Question: I have a little project to manage the landed tricks for football freestylers.
The app is like that TVShowTime app that manages our shows.
The landed button is working, inside the item list, see my list view below.

Everything works fine but when I click in any item from the list nothing happens.
Thank you.
'''
public class CustomAdapter extends ArrayAdapter {
private String[] tricks;
private ImageView imageView;
private Activity context;
private boolean isClicked;
public CustomAdapter(@NonNull Activity context, String[] tricks, ImageView unmastered) {
super(context, R.layout.custom_listview_tricks, tricks);
this.context = context;
this.tricks = tricks;
this.imageView = unmastered;
}
@NonNull
@Override
public View getView(int position, @Nullable View convertView, @NonNull ViewGroup parent) {
View r= convertView;
viewHolder viewHolder = null;
if(r==null){
LayoutInflater layoutInflater = context.getLayoutInflater();
r = layoutInflater.inflate(R.layout.custom_listview_tricks, null, true);
viewHolder = new viewHolder(r);
r.setTag(viewHolder);
} else {
viewHolder = (CustomAdapter.viewHolder) r.getTag();
}
viewHolder.textView1.setText(tricks[position]);
viewHolder.unmastered.setBackgroundResource(R.drawable.unmastered);
final CustomAdapter.viewHolder finalViewHolder = viewHolder;
viewHolder.unmastered.setOnClickListener(new View.OnClickListener() {
@Override
public void onClick(View view) {
if(isClicked){
finalViewHolder.unmastered.setBackgroundResource(R.drawable.mastered);
}else{
finalViewHolder.unmastered.setBackgroundResource(R.drawable.unmastered);
}
isClicked = !isClicked;
}
});
viewHolder.textView1.setOnClickListener(new View.OnClickListener() {
@Override
public void onClick(View view) {
Toast.makeText(getContext(), "TEST", Toast.LENGTH_SHORT).show();
}
});
return r;
}
class viewHolder{
TextView textView1;
ImageView unmastered;
viewHolder (View v){
textView1 = v.findViewById(R.id.name_xml);
unmastered = v.findViewById(R.id.unmastered_xml);
}
}
}
'''
'''
public class TricksActivity extends AppCompatActivity {
private String[] lower = {
"ATW - Around the World",
"HTW - Hop the World",
"Crossover",
"Crossover 360",
"Simple Crossover",
"Reverse Crossover",
"KATW - Knee Around the World",
"KHTW - Knee Hop the World",
"Toe Bounce",
"Reverse Toe Bounce",
"Air Jester",
"ATL - Around the Leg",
"Hell Juggles"
};
private ImageView imageView;
private int codigo;
private ListView listView;
@Override
protected void onCreate(Bundle savedInstanceState) {
super.onCreate(savedInstanceState);
setContentView(R.layout.activity_tricks);
imageView = findViewById(R.id.unmastered_xml);
//imageView.setBackgroundResource(R.drawable.mastered);
Intent intent = getIntent();
codigo = intent.getIntExtra("codigo", 0);
//Toast.makeText(this, ""+codigo, Toast.LENGTH_SHORT).show();
listView = findViewById(R.id.listview_tricks_xml);
CustomAdapter customAdapter = new CustomAdapter(this, lower, imageView);
listView.setAdapter(customAdapter);
listView.setOnItemClickListener(new AdapterView.OnItemClickListener() {
@Override
public void onItemClick(AdapterView<?> adapterView, View view, int position, long l) {
Toast.makeText(TricksActivity.this, ""+position, Toast.LENGTH_SHORT).show();
}
}
});
}
}
'''
'''
<?xml version="1.0" encoding="utf-8"?>
<RelativeLayout xmlns:android="http://schemas.android.com/apk/res/android"
xmlns:app="http://schemas.android.com/apk/res-auto"
xmlns:tools="http://schemas.android.com/tools"
android:layout_width="match_parent"
android:layout_height="match_parent"
tools:context="com.dlapps.tricksmasterizadas.tricksmasterizadas.TricksActivity">
<LinearLayout
android:layout_width="match_parent"
android:layout_height="match_parent"
android:layout_marginLeft="15dp"
android:layout_marginTop="15dp"
android:layout_marginRight="15dp"
android:layout_marginBottom="15dp">
<ListView
android:id="@+id/listview_tricks_xml"
android:layout_width="match_parent"
android:layout_height="match_parent"
android:dividerHeight="1dp"
>
</ListView>
</LinearLayout>
</RelativeLayout>
'''
'''
<?xml version="1.0" encoding="utf-8"?>
<RelativeLayout xmlns:android="http://schemas.android.com/apk/res/android"
xmlns:app="http://schemas.android.com/apk/res-auto"
android:layout_width="match_parent" android:layout_height="match_parent">
<TextView
android:layout_width="310dp"
android:layout_height="50dp"
android:text="1 ATW - Around the World"
android:id="@+id/name_xml"
android:textStyle="bold"
android:textSize="20dp"
android:gravity="center"
android:layout_marginTop="3dp"/>
<ImageButton
android:id="@+id/unmastered_xml"
android:layout_width="50dp"
android:layout_height="50dp"
android:layout_marginRight="5dp"
android:layout_marginLeft="315dp"
android:layout_marginTop="3dp"
android:background="@drawable/unmastered" />
</RelativeLayout>
'''
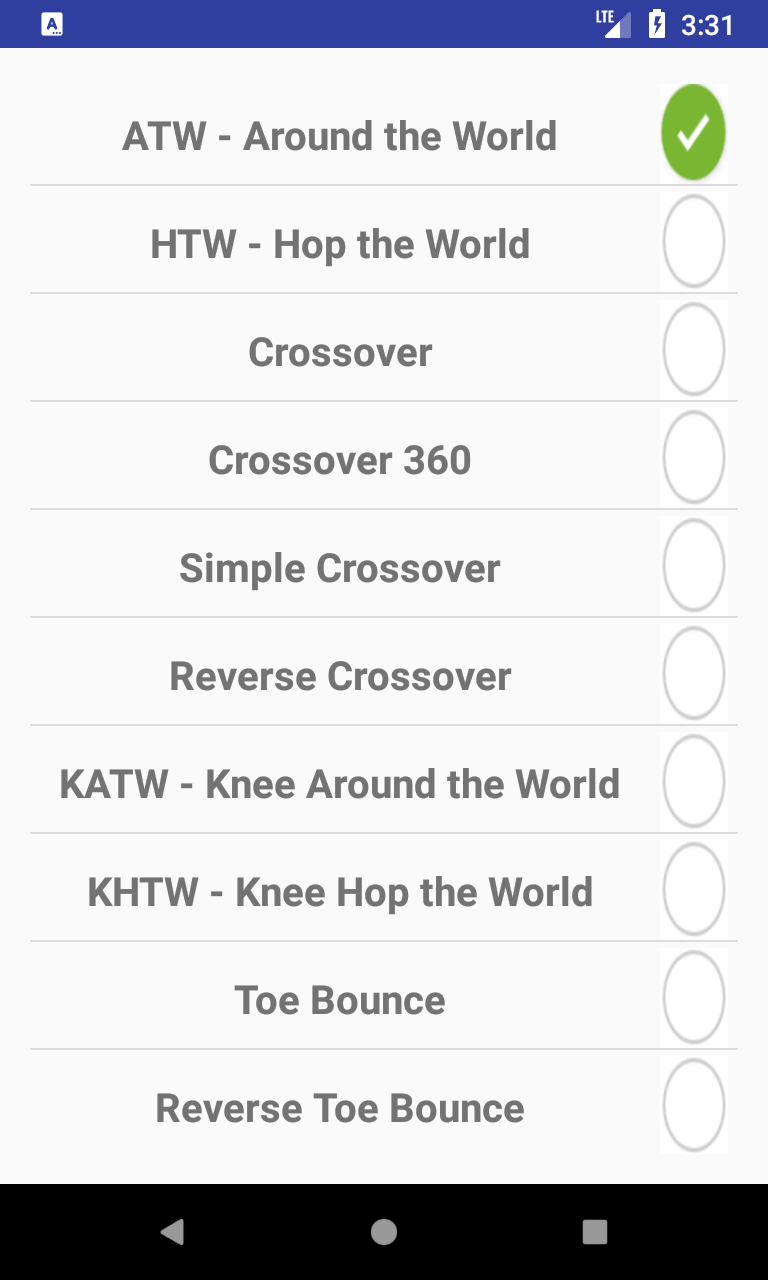
Answer: Problem solved
I just added this code inside the custom_list_view.xml and finally setOnClickListener worked.
'''
android:descendantFocusability="blocksDescendants"
'''
Now my layout is:
'''
<?xml version="1.0" encoding="utf-8"?>
<RelativeLayout xmlns:android="http://schemas.android.com/apk/res/android"
xmlns:app="http://schemas.android.com/apk/res-auto"
android:descendantFocusability="blocksDescendants"
android:layout_width="match_parent"
android:layout_height="match_parent">
'''